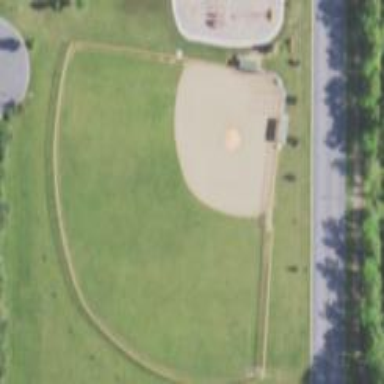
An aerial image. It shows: Baseball pitch for leisure land.